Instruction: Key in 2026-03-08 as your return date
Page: home
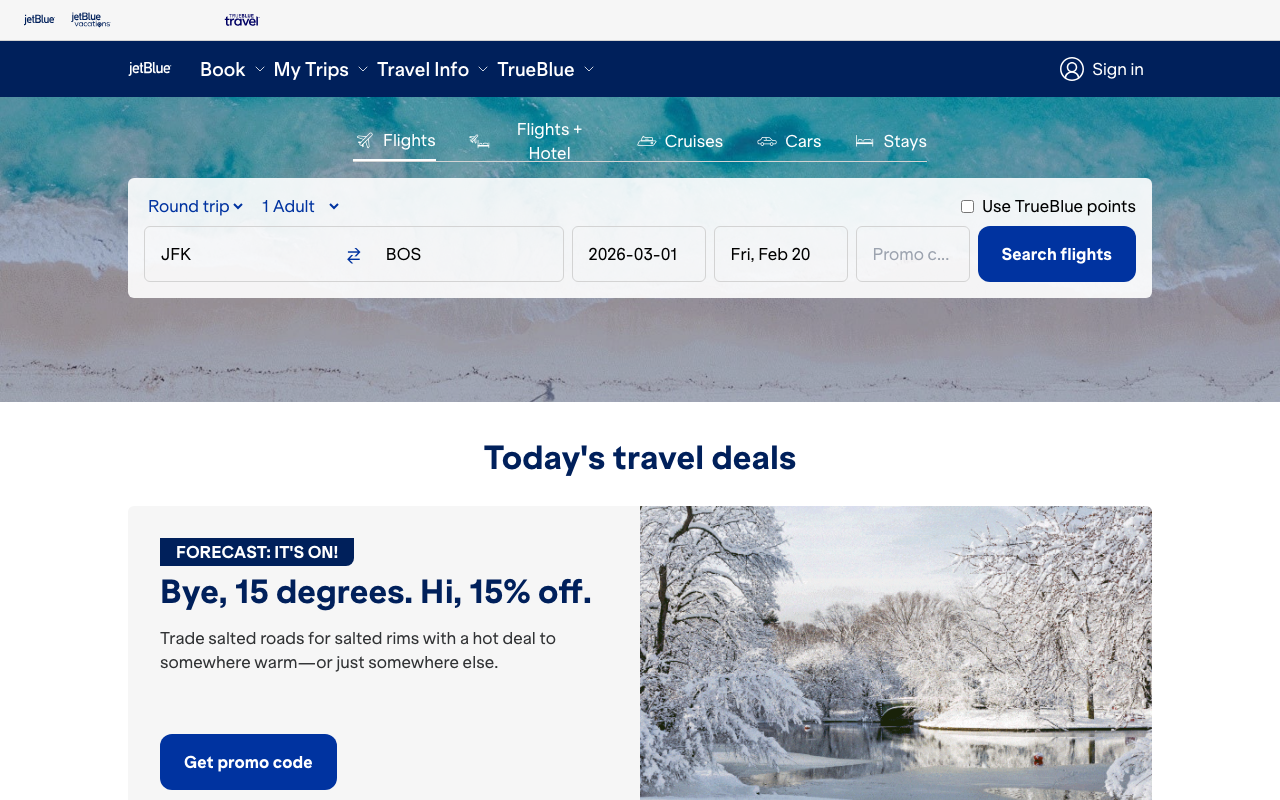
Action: type